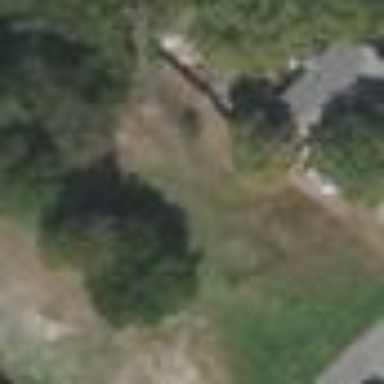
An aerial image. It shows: Grassy plot in zoning area.